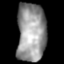
Tissue: lung
Cell type: Epithelial cells
Senescence score: 0.06924
Nuclear area (px): 1669
Mean DAPI intensity: 150.31